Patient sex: F
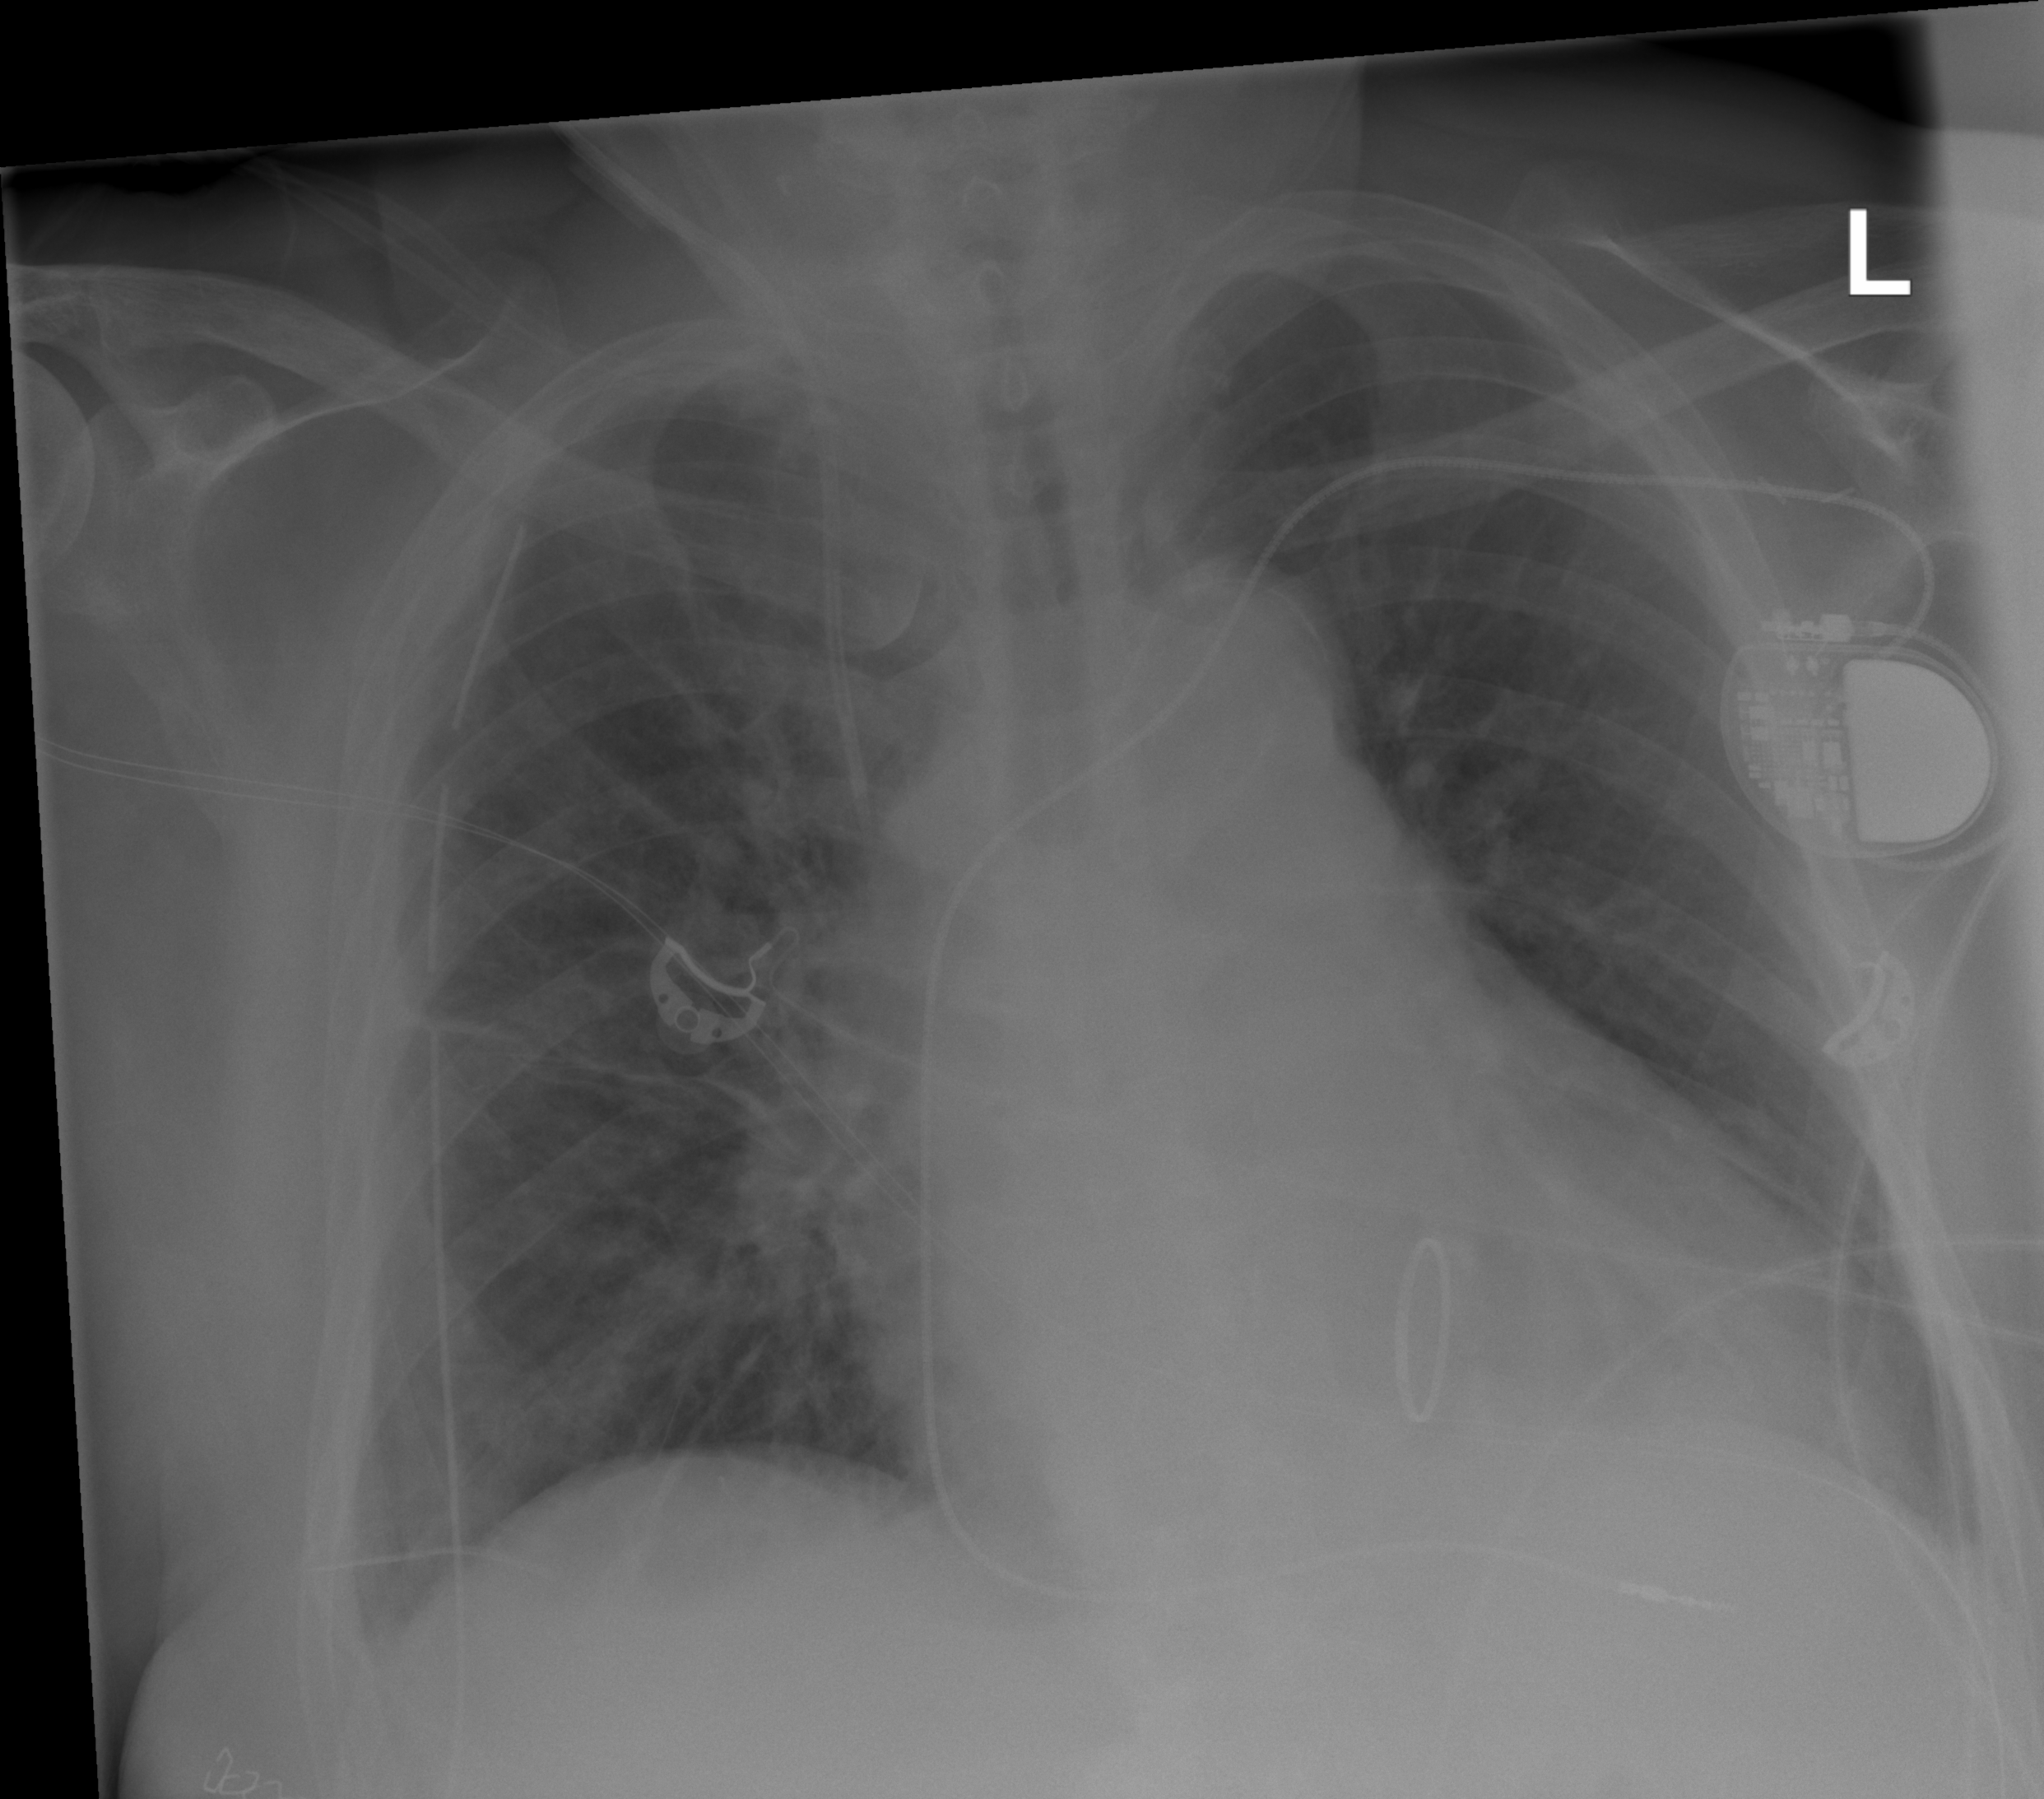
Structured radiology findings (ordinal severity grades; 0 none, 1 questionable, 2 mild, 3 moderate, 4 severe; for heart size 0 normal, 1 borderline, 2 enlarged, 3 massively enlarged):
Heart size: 2
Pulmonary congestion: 2
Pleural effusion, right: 0
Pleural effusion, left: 0
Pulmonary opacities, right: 2
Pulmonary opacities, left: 2
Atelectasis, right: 0
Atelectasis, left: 2